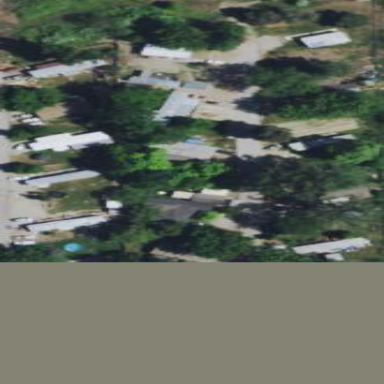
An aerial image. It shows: Residential area known as trailer park.